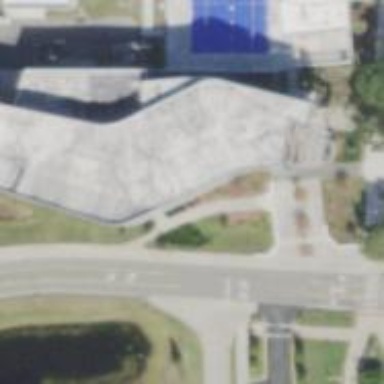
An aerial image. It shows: University building with fitness center on the premises.